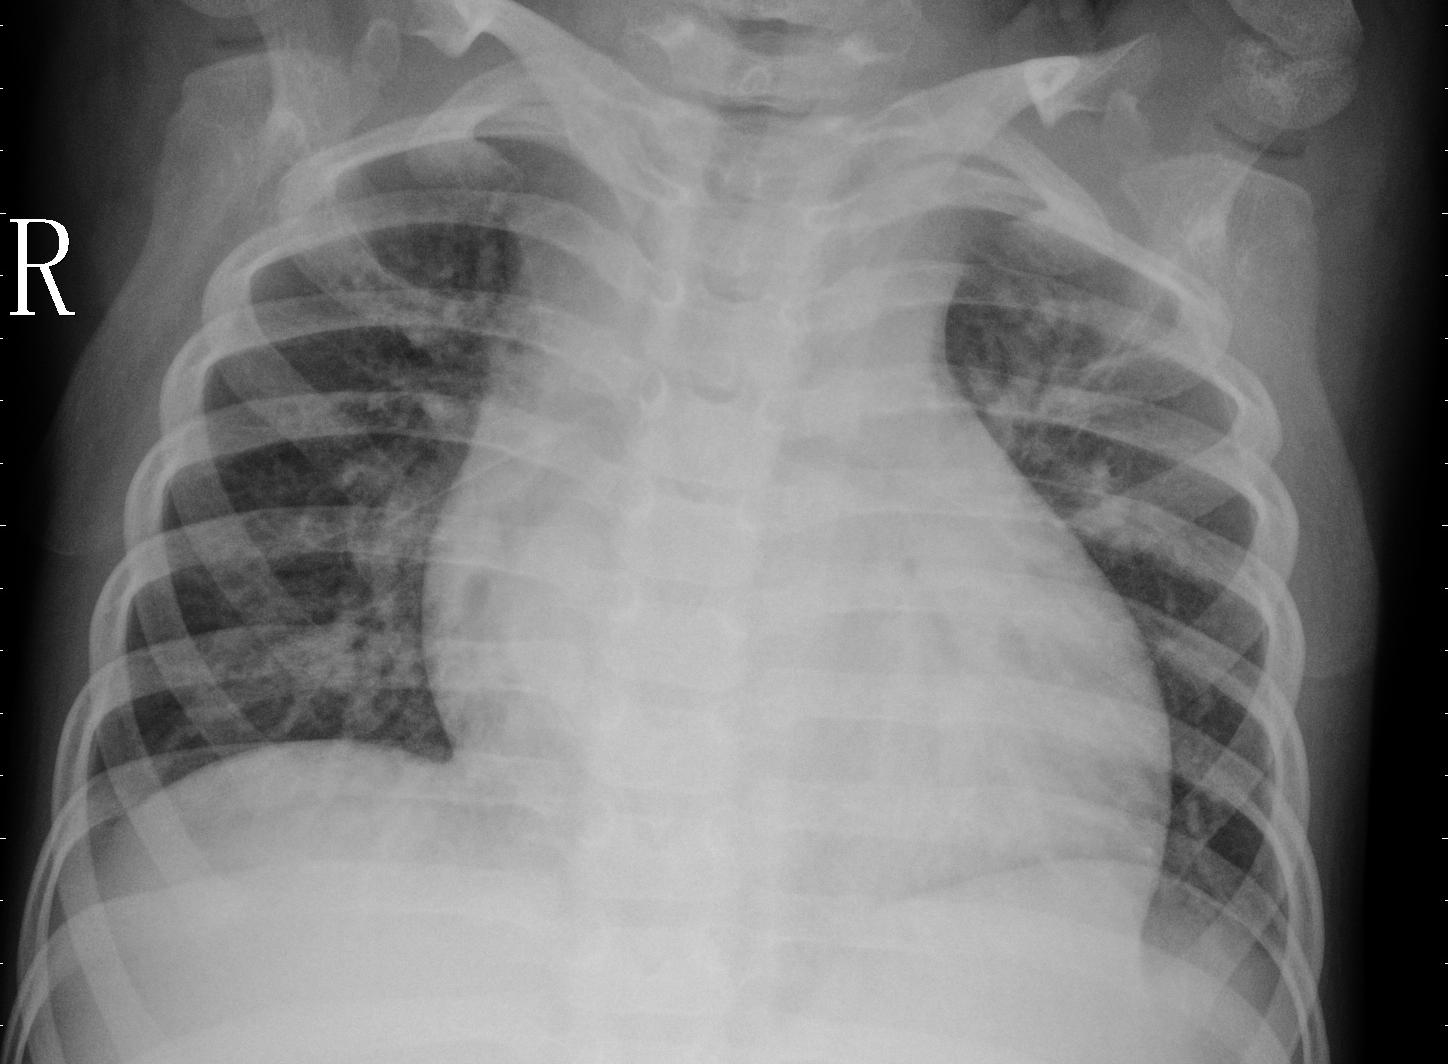
Diagnosis: PNEUMONIA